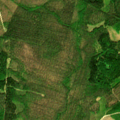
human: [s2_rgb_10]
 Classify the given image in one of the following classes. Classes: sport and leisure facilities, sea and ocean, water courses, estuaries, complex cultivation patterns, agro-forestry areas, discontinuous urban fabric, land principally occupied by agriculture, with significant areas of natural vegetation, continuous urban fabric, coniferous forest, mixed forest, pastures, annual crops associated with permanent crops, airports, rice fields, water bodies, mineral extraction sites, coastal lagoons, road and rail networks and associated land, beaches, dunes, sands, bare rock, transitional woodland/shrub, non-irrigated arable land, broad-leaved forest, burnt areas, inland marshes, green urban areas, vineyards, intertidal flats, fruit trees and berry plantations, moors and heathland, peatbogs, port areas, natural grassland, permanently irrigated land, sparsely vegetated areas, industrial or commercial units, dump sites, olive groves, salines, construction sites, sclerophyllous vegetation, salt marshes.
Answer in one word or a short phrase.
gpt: coniferous forest, mixed forest, transitional woodland/shrub